Aerial crown-view tile of a tropical tree (Barro Colorado Island, Panama), acquired 20240611:
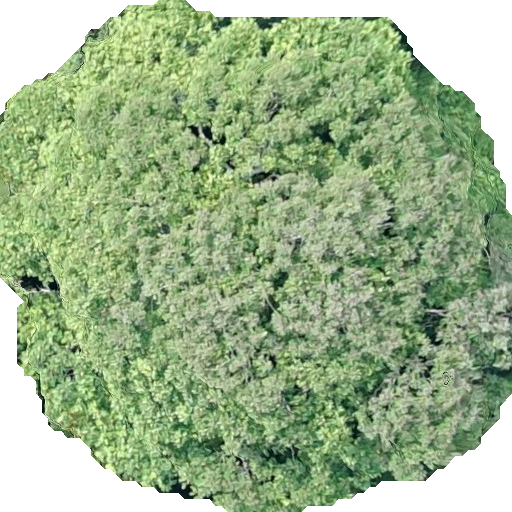
Species: Dipteryx oleifera
GBIF accepted scientific name: Dipteryx oleifera
Crown area: 348.273 m²